Question: I have a little problem, when i'd like export my chart to a new PDF file. After the export if I open the PDF I see the chart, but under this chart image I see a black rectangle too.
I think the problem is the size, but I don't know what size need I to change.
'''
Document PDF_dokumentum2 = new Document(iTextSharp.text.PageSize.A4, 25, 25, 50, 25);
PdfWriter writer2 = PdfWriter.GetInstance(PDF_dokumentum2, new FileStream(@"C:\Users\my\Desktop\asd.pdf", FileMode.Create));
PDF_dokumentum2.Open();
Bitmap asd = new Bitmap(650,600);
Kereslet_Chart.DrawToBitmap(asd, new System.Drawing.Rectangle(0,0,700,600));
iTextSharp.text.Image pdfImage = iTextSharp.text.Image.GetInstance(asd, System.Drawing.Imaging.ImageFormat.Jpeg);
pdfImage.ScaleToFit(600,400);
pdfImage.Alignment = 1;
PDF_dokumentum2.Add(pdfImage);
PDF_dokumentum2.Close();
'''
So and the result:
Tanks.
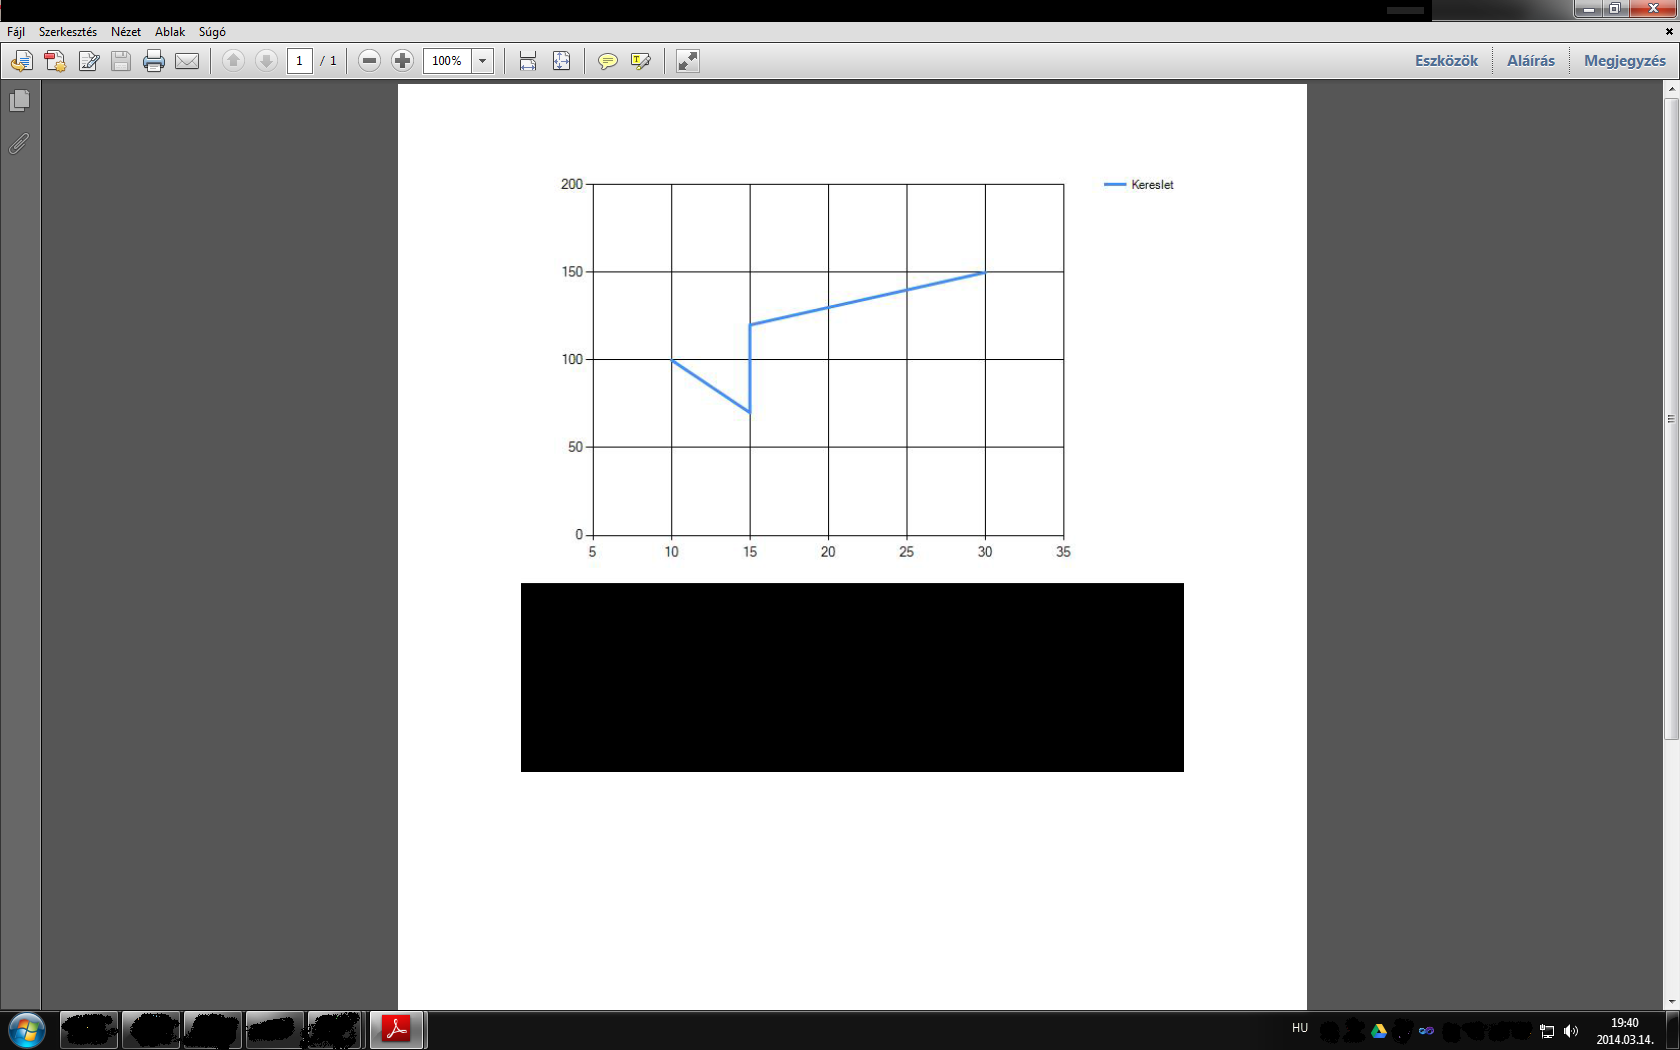
Answer: I solved. The 'Bitmap' was too big.